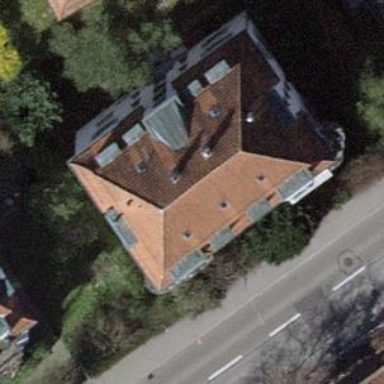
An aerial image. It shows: Building with hipped roof.